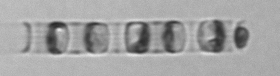
Label: Skeletonema